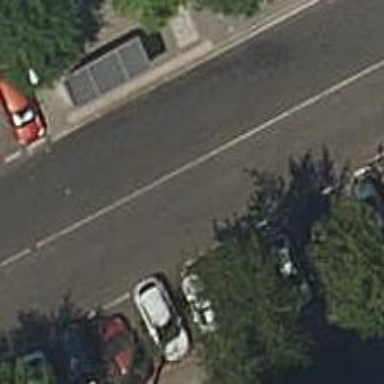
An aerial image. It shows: Public transport stop position.